Interaction volume radius: 5 \u00c5
Interaction volume height: 15 \u00c5
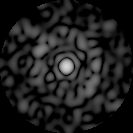
Disorder parameter: 0.8721